Aerial crown-view tile of a tropical tree (Barro Colorado Island, Panama), acquired 20250414:
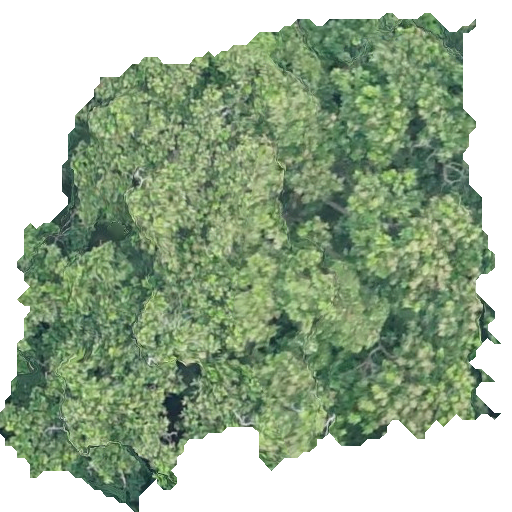
Species: Anacardium excelsum
GBIF accepted scientific name: Anacardium excelsum
Crown area: 262.393 m²